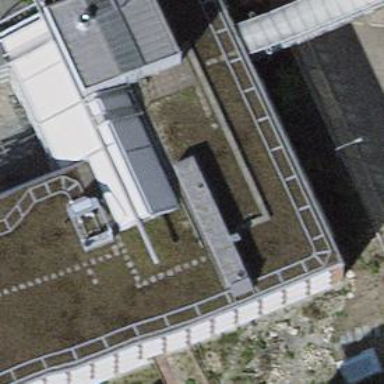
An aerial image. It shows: Library.